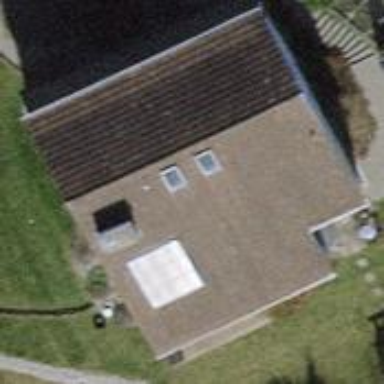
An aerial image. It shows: Building with tile roof.